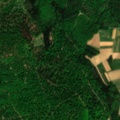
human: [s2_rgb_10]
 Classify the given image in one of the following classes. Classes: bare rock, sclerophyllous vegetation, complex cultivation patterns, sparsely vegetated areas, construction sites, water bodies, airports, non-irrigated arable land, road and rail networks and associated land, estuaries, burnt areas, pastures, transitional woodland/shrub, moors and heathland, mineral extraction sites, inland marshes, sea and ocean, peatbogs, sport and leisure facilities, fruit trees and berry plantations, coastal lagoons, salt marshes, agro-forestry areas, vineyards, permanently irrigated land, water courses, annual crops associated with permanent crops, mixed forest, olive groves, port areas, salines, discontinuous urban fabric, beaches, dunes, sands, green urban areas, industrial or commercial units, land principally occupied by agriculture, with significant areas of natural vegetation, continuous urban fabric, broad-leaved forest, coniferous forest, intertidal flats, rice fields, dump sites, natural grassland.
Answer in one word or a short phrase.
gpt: non-irrigated arable land, broad-leaved forest, coniferous forest, mixed forest